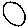
Label: circle